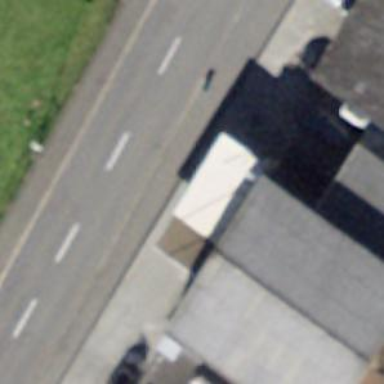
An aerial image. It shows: Fuel station located under roof.